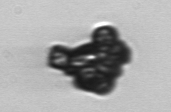
Label: Delphineis